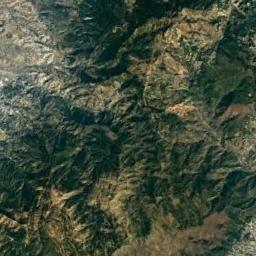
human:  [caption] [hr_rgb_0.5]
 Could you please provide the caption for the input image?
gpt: The folded mountain consists of a number of small ridges and valleys and is covered with some vegetation .

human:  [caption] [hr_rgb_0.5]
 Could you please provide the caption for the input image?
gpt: The mountain is consist of half of green plants and half of bare land .

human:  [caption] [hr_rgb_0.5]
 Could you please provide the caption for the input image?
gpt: There are many stones on the mountain .

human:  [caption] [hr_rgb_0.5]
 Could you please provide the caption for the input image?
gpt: There are some green ravines on the mountain .

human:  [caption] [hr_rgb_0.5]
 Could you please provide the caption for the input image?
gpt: A path passes through the mountains .